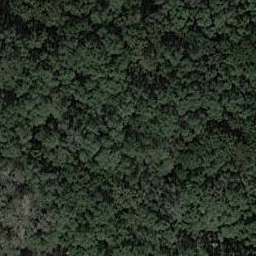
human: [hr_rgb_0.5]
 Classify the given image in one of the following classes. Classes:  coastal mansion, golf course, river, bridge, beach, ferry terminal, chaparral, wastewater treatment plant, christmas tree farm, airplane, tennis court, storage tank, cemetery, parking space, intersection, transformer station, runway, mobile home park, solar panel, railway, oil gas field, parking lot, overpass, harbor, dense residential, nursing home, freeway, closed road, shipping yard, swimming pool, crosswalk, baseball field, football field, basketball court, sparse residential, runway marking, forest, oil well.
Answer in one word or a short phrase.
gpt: forest